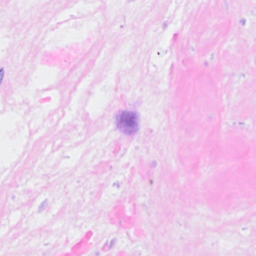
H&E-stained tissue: Breast